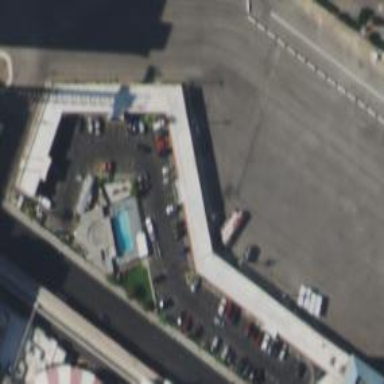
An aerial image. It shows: Motel building.